Question: I've just installed couchbase, however on the web console i cannot find the view editor mentioned in this post (<URL>
In the link above, it says " clicking the Create Development View button within the Views section of the Web Console" but my web console does not have that button. I am using the "Version: 1.8.1 community edition (build-937)" and it looks like this
.
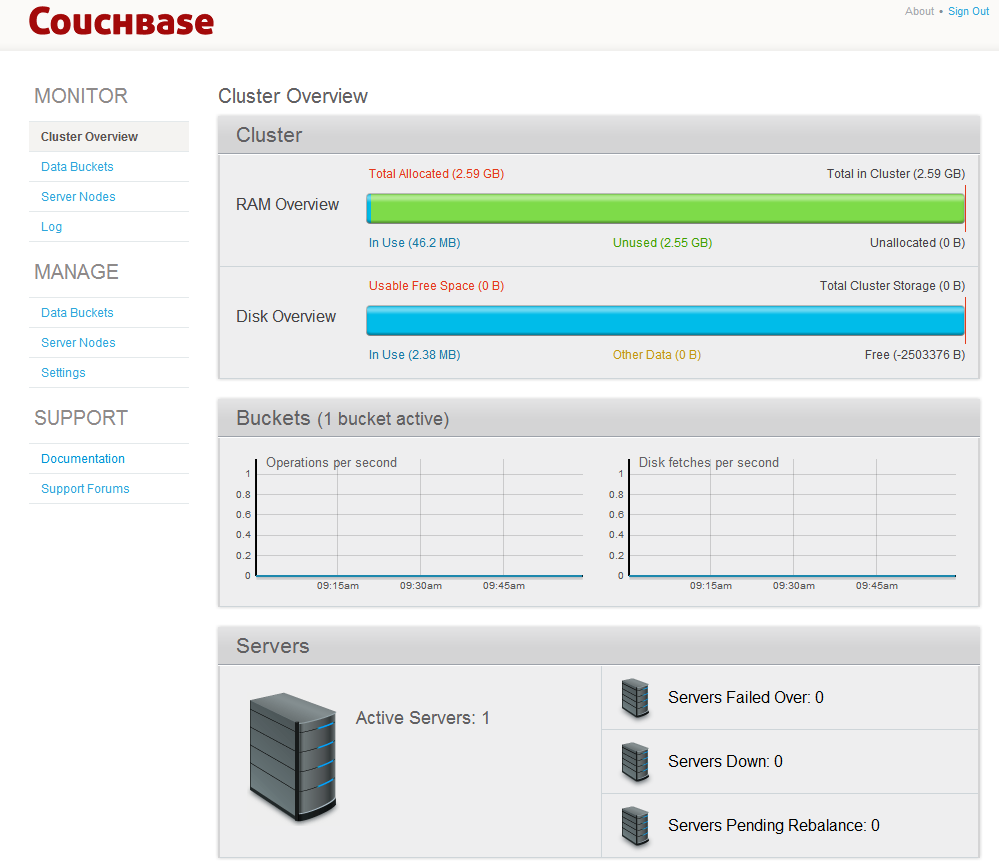
Answer: Couchbase 1.8.x does not contain view support. You will need to use version 2.0 if you want this feature.